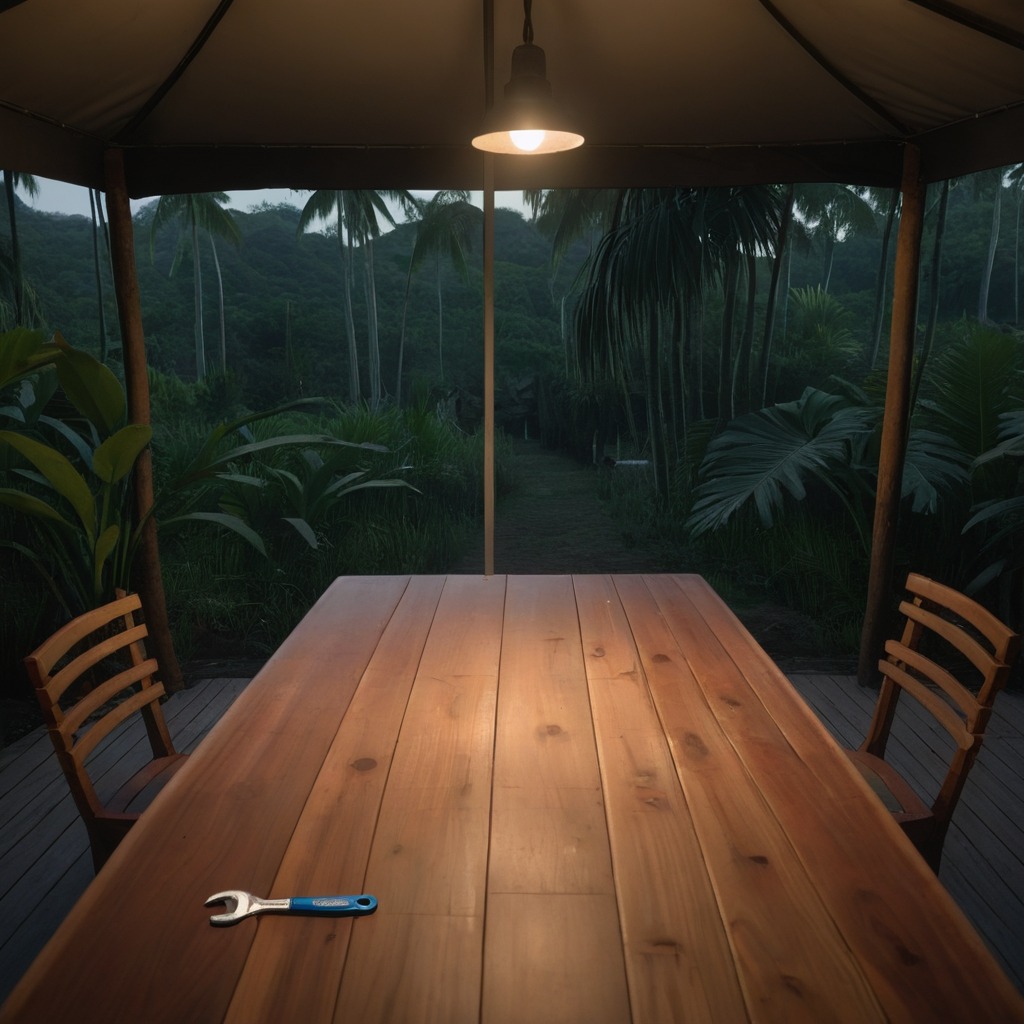
An wrench is lying on a clean wooden table inside a jungle field workshop tent at night.